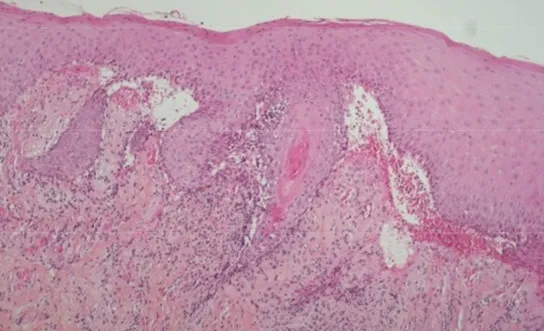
(A) Histological examination of a gingival biopsy showing subepithelial cleavage with overlying intact epithelium. A moderate perivascular infiltration can be observed consisting of lymphocytes and histiocytes, and no lichenoid infiltrate.
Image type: pathology (h&e)